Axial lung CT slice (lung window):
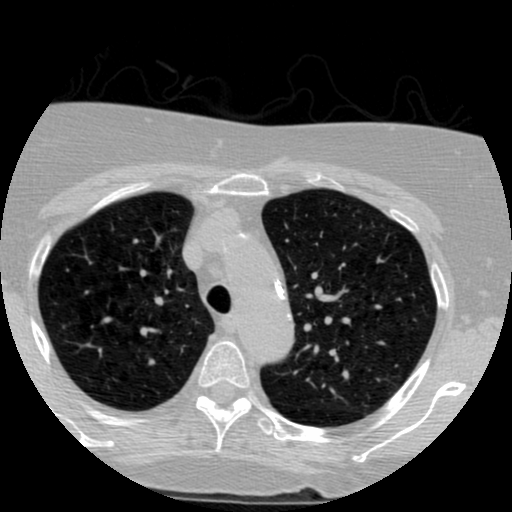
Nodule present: no